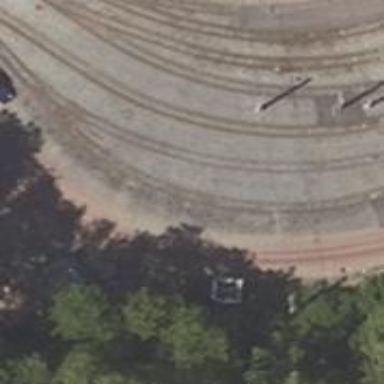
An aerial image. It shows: Tram railway running through yard with contact lines for electrification.